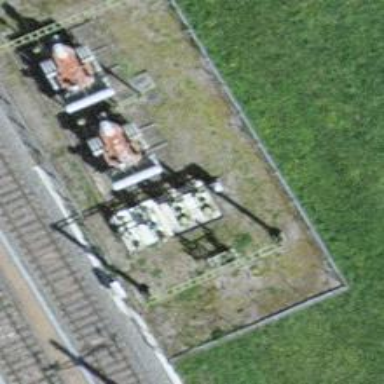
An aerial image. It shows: Fenced power substation.